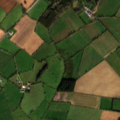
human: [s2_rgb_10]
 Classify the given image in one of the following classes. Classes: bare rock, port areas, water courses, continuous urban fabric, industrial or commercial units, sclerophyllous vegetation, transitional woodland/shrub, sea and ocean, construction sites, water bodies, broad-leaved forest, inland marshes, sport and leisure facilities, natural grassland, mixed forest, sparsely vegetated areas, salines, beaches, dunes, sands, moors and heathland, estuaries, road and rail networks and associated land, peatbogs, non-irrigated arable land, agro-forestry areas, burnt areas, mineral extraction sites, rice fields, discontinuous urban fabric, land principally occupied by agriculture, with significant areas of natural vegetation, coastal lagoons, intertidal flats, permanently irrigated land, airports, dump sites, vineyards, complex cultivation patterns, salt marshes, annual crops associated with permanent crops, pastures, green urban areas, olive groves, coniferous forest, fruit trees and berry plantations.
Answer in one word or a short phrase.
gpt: non-irrigated arable land, pastures